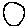
Label: circle